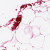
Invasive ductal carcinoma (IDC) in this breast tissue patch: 0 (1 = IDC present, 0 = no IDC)